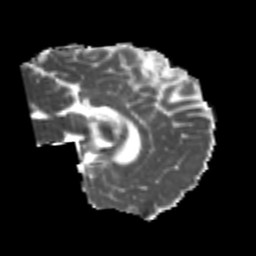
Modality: MD
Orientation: sagittal
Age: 20
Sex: male
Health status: healthy
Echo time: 0.074 s